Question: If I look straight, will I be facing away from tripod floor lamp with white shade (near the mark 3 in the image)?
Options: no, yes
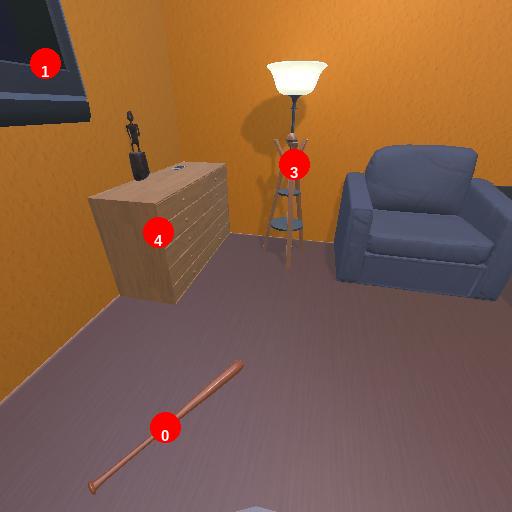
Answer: no